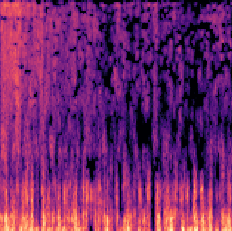
Sound class: Fire crackling